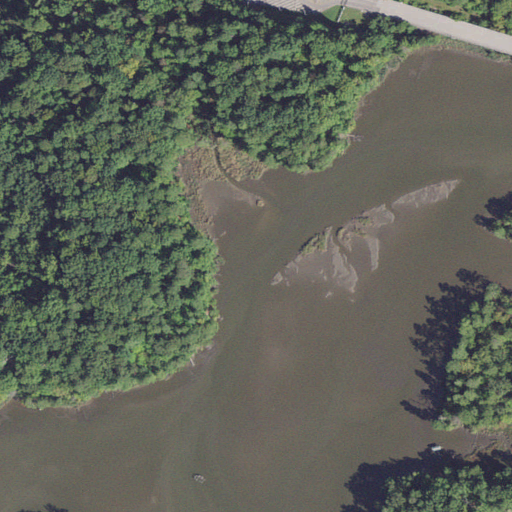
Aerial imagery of cape in Virginia named Hickory Point containing open water, mixed forest, herbaceous wetlands, woody wetlands, deciduous forest, low intensity development, medium intensity development, open development, and pasture